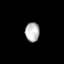
Tissue: lung
Cell type: Epithelial cells
Senescence score: 0.1773
Nuclear area (px): 269
Mean DAPI intensity: 184.145